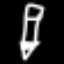
Label: pencil